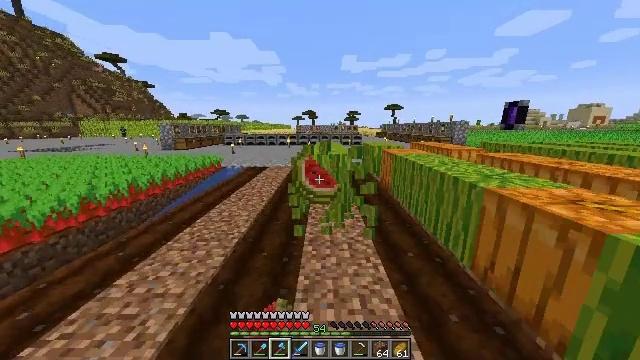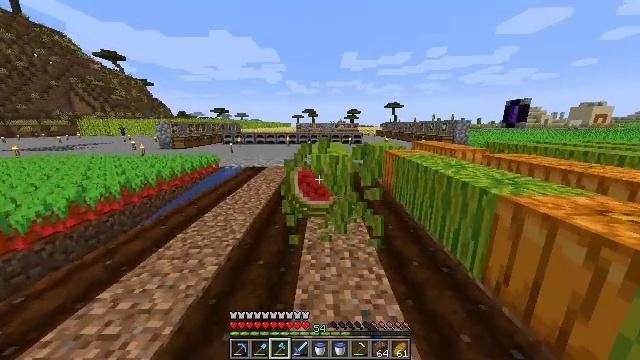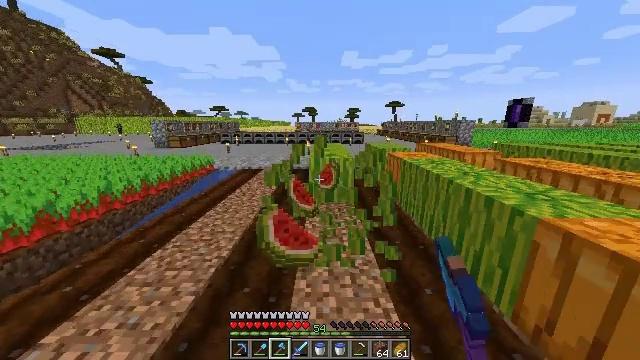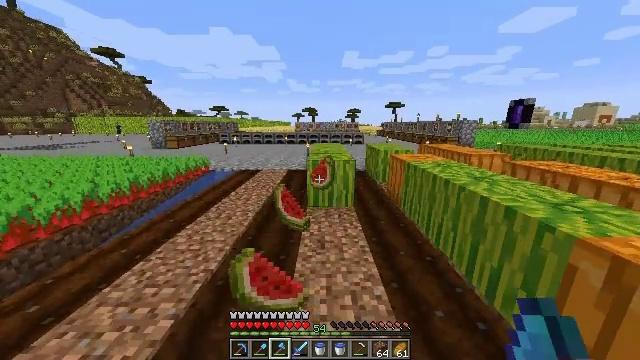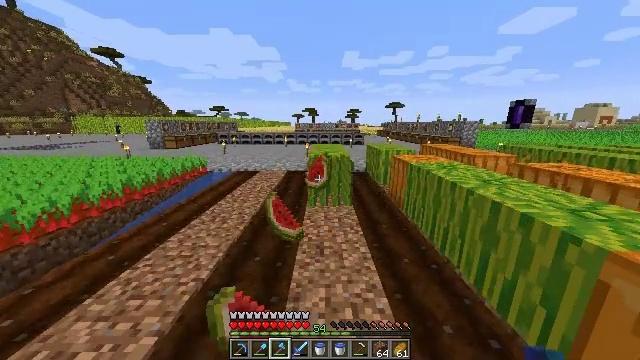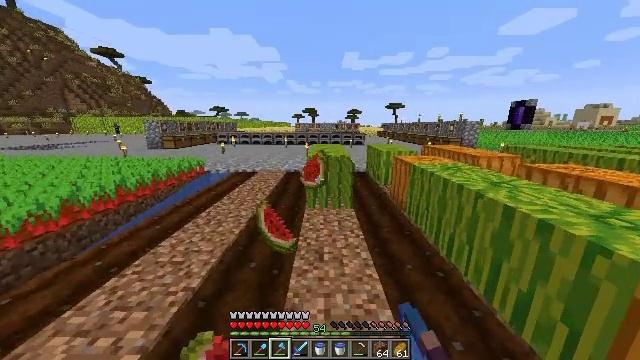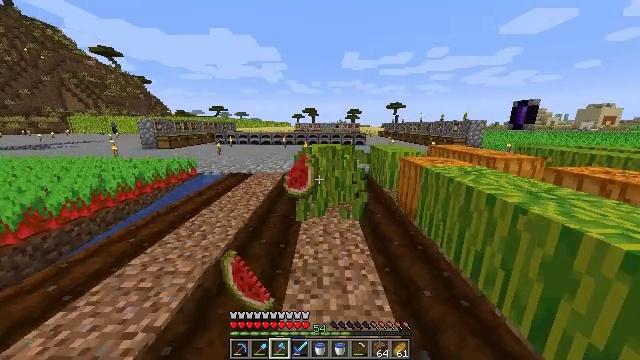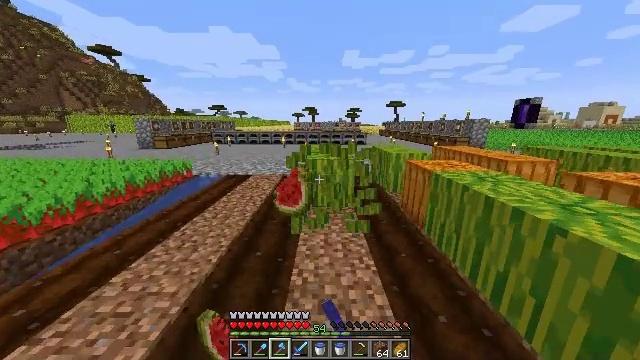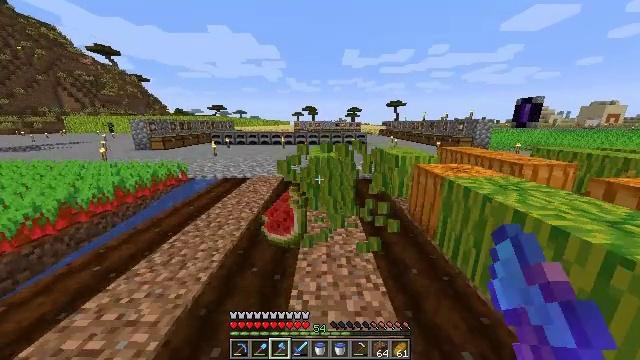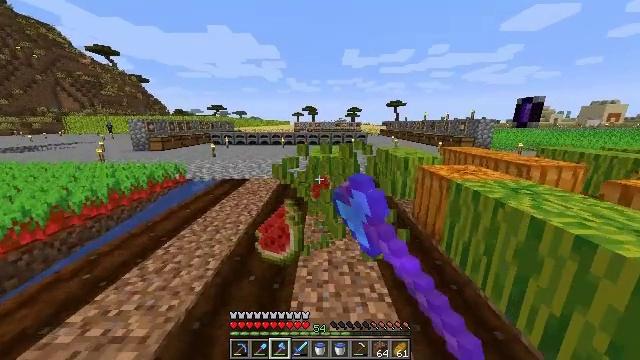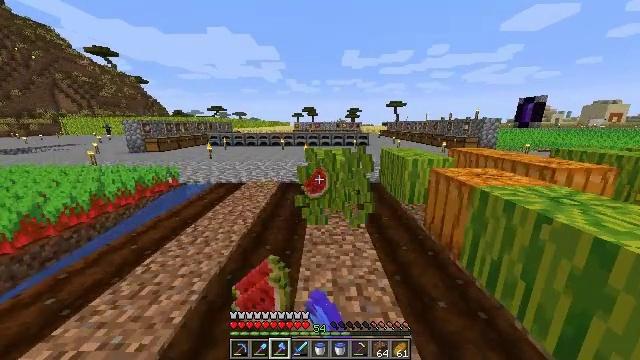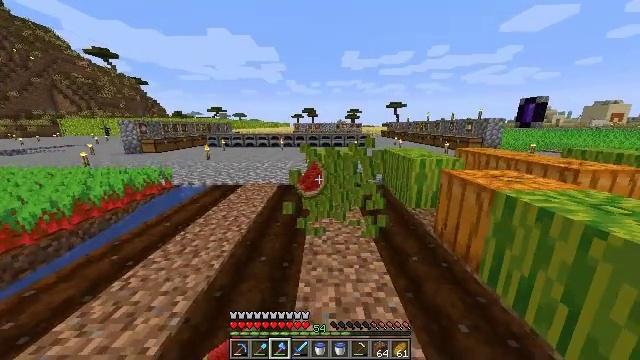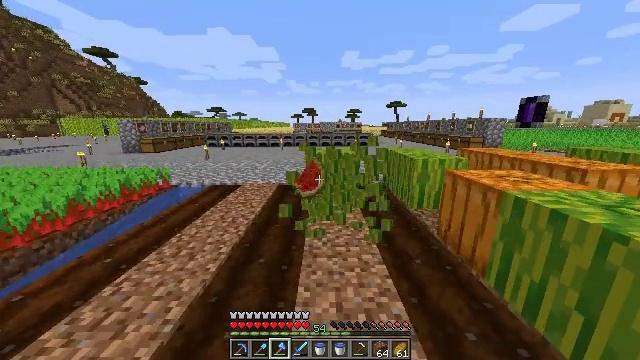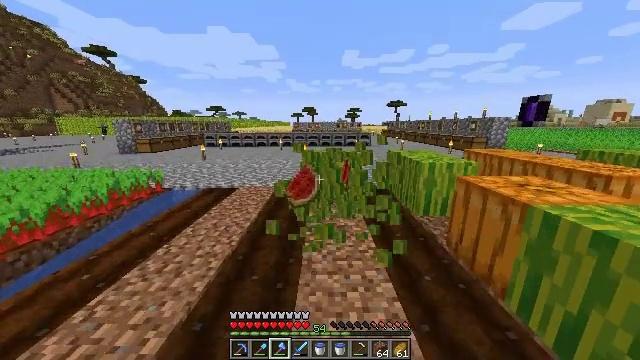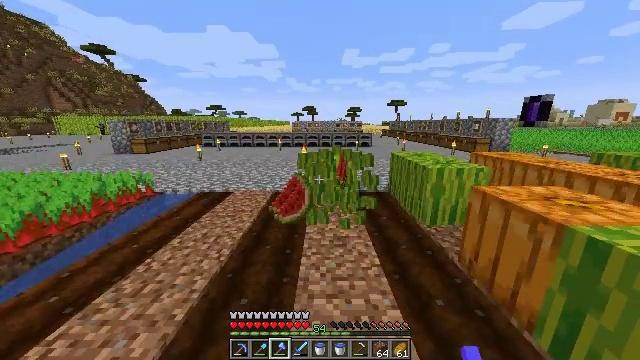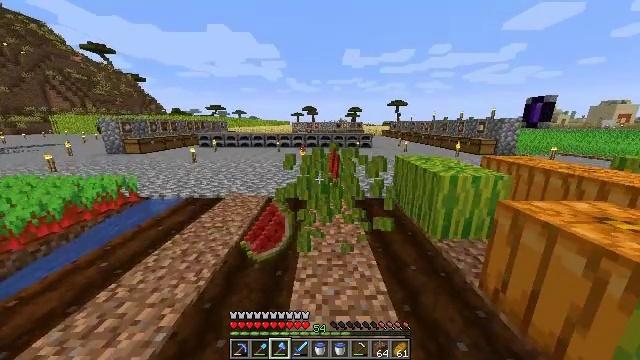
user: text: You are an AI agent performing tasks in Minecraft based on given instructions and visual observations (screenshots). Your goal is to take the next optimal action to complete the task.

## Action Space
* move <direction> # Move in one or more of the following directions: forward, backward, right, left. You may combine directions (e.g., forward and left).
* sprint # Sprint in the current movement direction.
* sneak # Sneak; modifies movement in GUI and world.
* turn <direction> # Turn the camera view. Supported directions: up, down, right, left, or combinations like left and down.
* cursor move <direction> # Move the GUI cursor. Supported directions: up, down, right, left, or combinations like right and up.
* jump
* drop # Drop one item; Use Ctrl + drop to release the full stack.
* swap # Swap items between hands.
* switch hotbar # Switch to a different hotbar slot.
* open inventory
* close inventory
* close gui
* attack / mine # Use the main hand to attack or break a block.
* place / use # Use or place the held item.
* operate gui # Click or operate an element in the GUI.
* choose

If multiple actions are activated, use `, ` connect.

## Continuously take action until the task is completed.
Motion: motion action
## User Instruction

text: Harvest melon from the farm.
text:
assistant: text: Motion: move forward, sprint, attack / mine
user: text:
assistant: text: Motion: move forward, sprint, attack / mine
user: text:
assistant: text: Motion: move forward, sprint, attack / mine
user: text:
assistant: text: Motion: move forward, sprint, attack / mine
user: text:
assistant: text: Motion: move forward, sprint, attack / mine
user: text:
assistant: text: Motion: move forward, sprint, attack / mine
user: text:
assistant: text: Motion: move forward, sprint, attack / mine
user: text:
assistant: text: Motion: move forward, sprint, attack / mine
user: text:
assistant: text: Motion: move forward, sprint, attack / mine
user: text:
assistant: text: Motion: move forward, sprint, attack / mine
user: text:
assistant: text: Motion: move forward, sprint, attack / mine
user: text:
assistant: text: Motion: move forward, sprint, attack / mine
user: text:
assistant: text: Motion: move forward, sprint, attack / mine
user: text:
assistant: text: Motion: move forward, sprint, attack / mine
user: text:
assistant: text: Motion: move forward, sprint, attack / mine
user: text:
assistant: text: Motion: move forward, sprint, attack / mine
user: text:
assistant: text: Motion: move forward, sprint, attack / mine
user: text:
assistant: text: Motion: move forward, sprint, attack / mine
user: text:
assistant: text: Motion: move forward, sprint, attack / mine
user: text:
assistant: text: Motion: move forward, sprint, attack / mine
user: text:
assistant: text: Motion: move forward, sprint, attack / mine
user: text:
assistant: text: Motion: move forward, sprint, attack / mine
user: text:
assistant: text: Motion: move forward, sprint
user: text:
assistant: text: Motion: move forward, sprint
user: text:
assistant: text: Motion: move forward, sprint
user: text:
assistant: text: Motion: move forward and move left, sprint, turn right
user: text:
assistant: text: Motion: move forward and move left, sprint, turn right
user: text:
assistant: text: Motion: move forward and move left, sprint, turn right
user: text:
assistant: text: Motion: move forward and move left, sprint, turn right and down
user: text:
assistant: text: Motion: move forward and move left, sprint, turn right and down